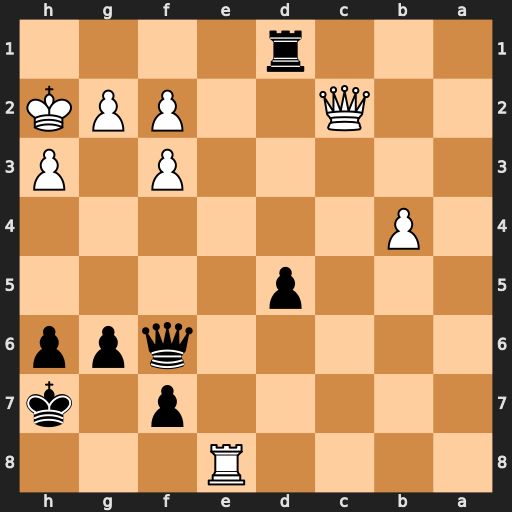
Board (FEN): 4R3/5p1k/5qpp/3p4/1P6/5P1P/2Q2PPK/3r4
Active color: b
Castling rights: -
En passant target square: -
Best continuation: Qf4+ g3 Qxf3 Qxd1 Qxd1